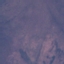
Land use / land cover class: HerbaceousVegetation